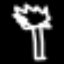
Label: palm tree